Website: macys
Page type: cross-sells
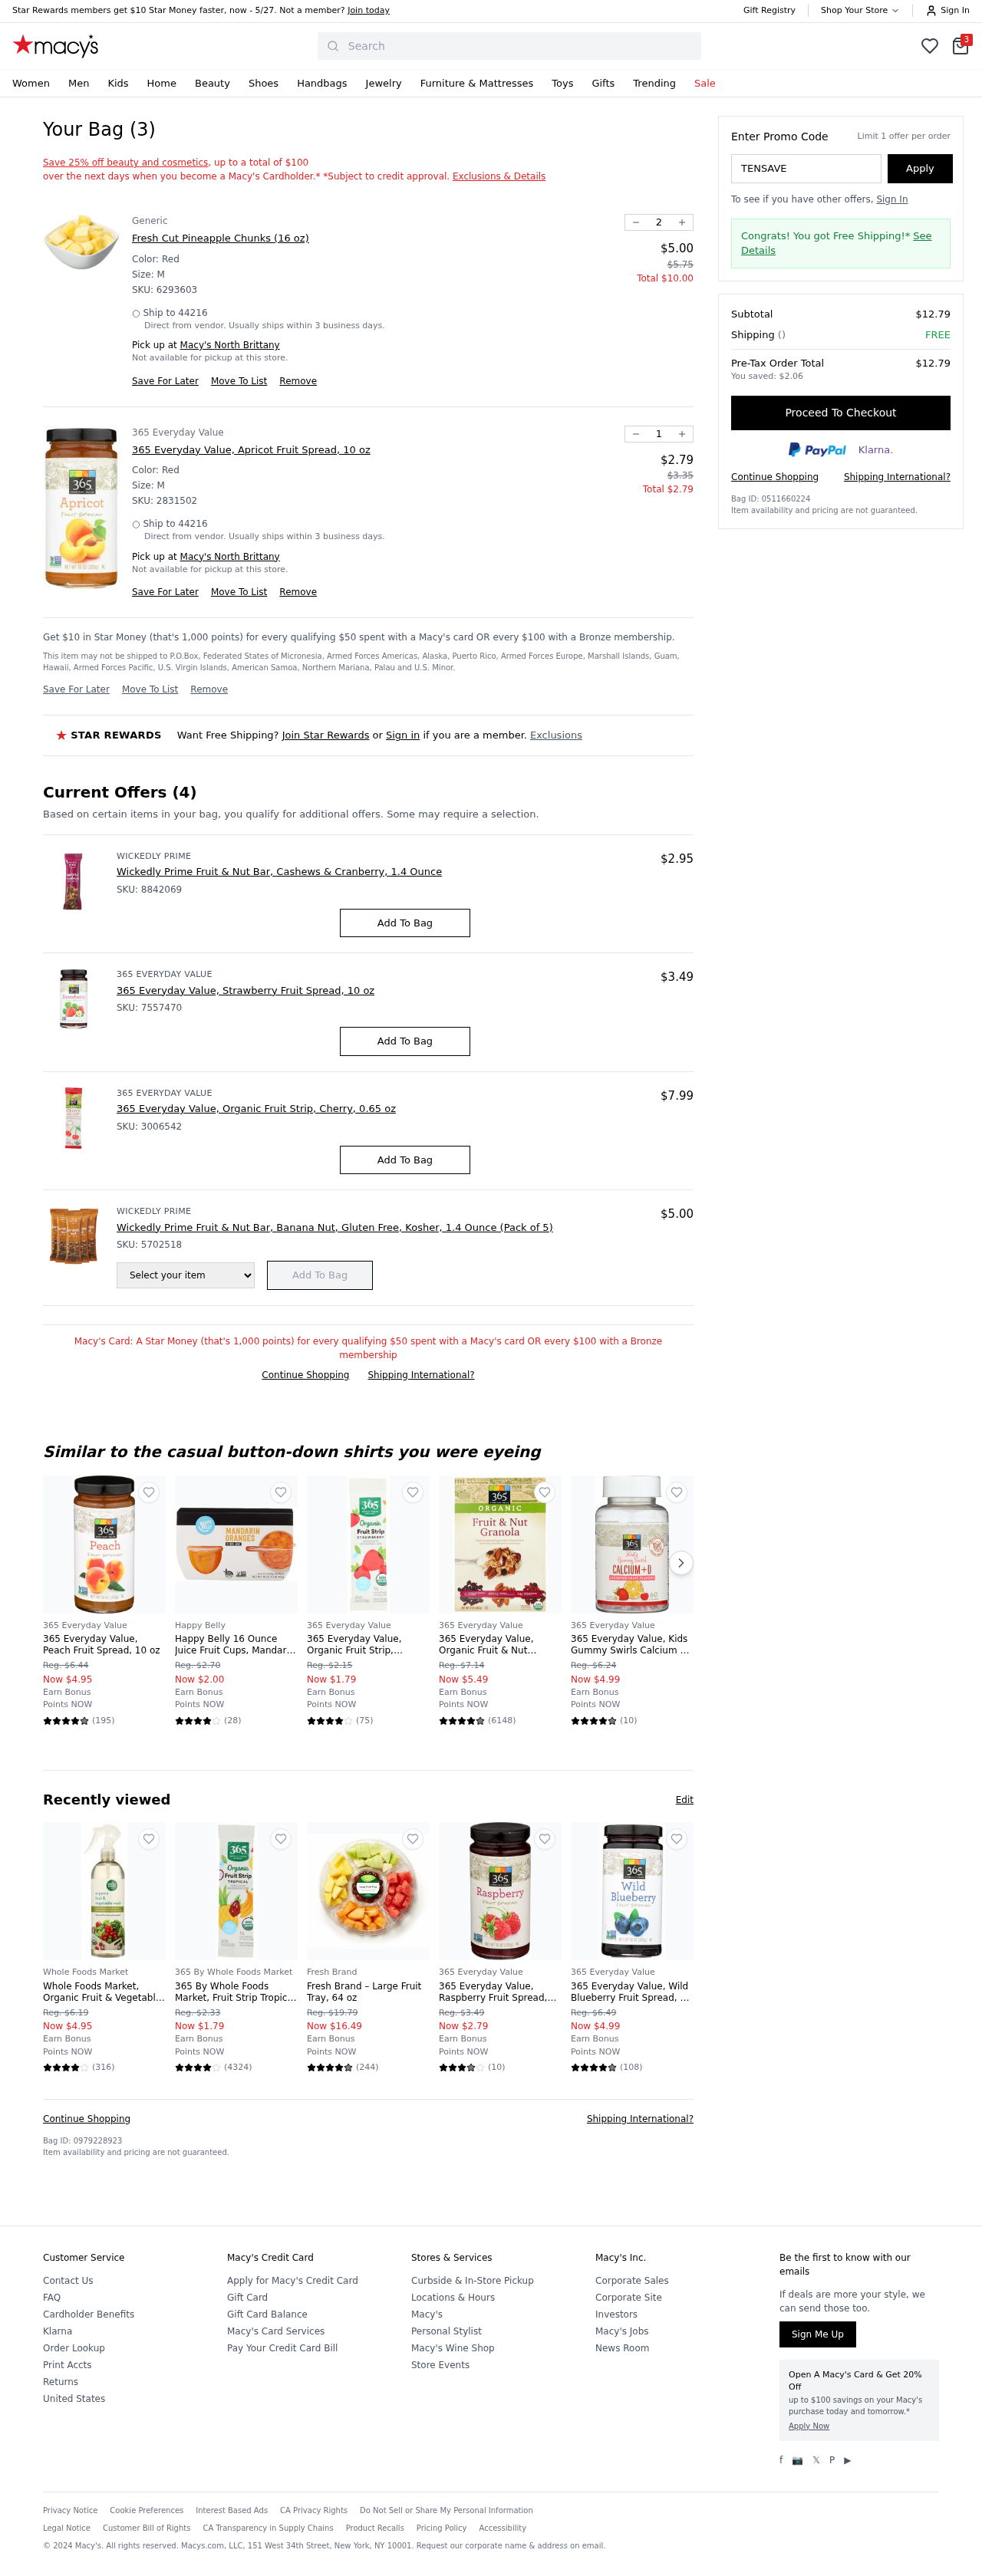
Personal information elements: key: PII_CITY
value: North Brittany
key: PII_POSTCODE
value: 44216
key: PII_PROMO_CODE
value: TENSAVE
Product elements: key: PRODUCT10_BRAND
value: Whole Foods Market
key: PRODUCT10_NAME
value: Whole Foods Market, Organic Fruit & Vegetable Wash, 16 Fl Oz
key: PRODUCT10_NUM_RATINGS
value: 316
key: PRODUCT10_PRICE
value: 4.95
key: PRODUCT10_RATING
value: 4.2
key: PRODUCT11_BRAND
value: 365 By Whole Foods Market
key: PRODUCT11_NAME
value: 365 By Whole Foods Market, Fruit Strip Tropical Single Organic, 0.65 Ounce
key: PRODUCT11_NUM_RATINGS
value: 4324
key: PRODUCT11_PRICE
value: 1.79
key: PRODUCT11_RATING
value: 4.2
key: PRODUCT12_BRAND
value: Fresh Brand
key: PRODUCT12_NAME
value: Fresh Brand – Large Fruit Tray, 64 oz
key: PRODUCT12_NUM_RATINGS
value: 244
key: PRODUCT12_PRICE
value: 16.49
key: PRODUCT12_RATING
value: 4.6
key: PRODUCT13_BRAND
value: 365 Everyday Value
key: PRODUCT13_NAME
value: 365 Everyday Value, Raspberry Fruit Spread, 10 oz
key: PRODUCT13_NUM_RATINGS
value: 10
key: PRODUCT13_PRICE
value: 2.79
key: PRODUCT13_RATING
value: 3.5
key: PRODUCT14_BRAND
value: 365 Everyday Value
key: PRODUCT14_NAME
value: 365 Everyday Value, Wild Blueberry Fruit Spread, 10 oz
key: PRODUCT14_NUM_RATINGS
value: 108
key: PRODUCT14_PRICE
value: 4.99
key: PRODUCT14_RATING
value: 4.5
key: PRODUCT15_BRAND
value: Wickedly Prime
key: PRODUCT15_NAME
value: Wickedly Prime Fruit & Nut Bar, Cashews & Cranberry, 1.4 Ounce
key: PRODUCT15_PRICE
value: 2.95
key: PRODUCT16_BRAND
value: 365 Everyday Value
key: PRODUCT16_NAME
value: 365 Everyday Value, Organic Fruit Strip, Cherry, 0.65 oz
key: PRODUCT16_PRICE
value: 7.99
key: PRODUCT1_BRAND
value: Generic
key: PRODUCT1_NAME
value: Fresh Cut Pineapple Chunks (16 oz)
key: PRODUCT1_PRICE
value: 5
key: PRODUCT1_QUANTITY
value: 2
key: PRODUCT2_BRAND
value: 365 Everyday Value
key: PRODUCT2_NAME
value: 365 Everyday Value, Apricot Fruit Spread, 10 oz
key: PRODUCT2_PRICE
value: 2.79
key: PRODUCT2_QUANTITY
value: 1
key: PRODUCT3_BRAND
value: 365 Everyday Value
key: PRODUCT3_NAME
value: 365 Everyday Value, Strawberry Fruit Spread, 10 oz
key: PRODUCT3_PRICE
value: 3.49
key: PRODUCT4_BRAND
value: Wickedly Prime
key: PRODUCT4_NAME
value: Wickedly Prime Fruit & Nut Bar, Banana Nut, Gluten Free, Kosher, 1.4 Ounce (Pack of 5)
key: PRODUCT4_PRICE
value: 5
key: PRODUCT5_BRAND
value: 365 Everyday Value
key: PRODUCT5_NAME
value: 365 Everyday Value, Peach Fruit Spread, 10 oz
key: PRODUCT5_NUM_RATINGS
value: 195
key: PRODUCT5_PRICE
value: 4.95
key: PRODUCT5_RATING
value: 4.6
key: PRODUCT6_BRAND
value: Happy Belly
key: PRODUCT6_NAME
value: Happy Belly 16 Ounce Juice Fruit Cups, Mandarin Orange
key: PRODUCT6_NUM_RATINGS
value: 28
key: PRODUCT6_PRICE
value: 2
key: PRODUCT6_RATING
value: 4.1
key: PRODUCT7_BRAND
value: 365 Everyday Value
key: PRODUCT7_NAME
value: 365 Everyday Value, Organic Fruit Strip, Strawberry, 0.65 oz
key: PRODUCT7_NUM_RATINGS
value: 75
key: PRODUCT7_PRICE
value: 1.79
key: PRODUCT7_RATING
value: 4.4
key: PRODUCT8_BRAND
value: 365 Everyday Value
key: PRODUCT8_NAME
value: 365 Everyday Value, Organic Fruit & Nut Granola, 17 oz
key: PRODUCT8_NUM_RATINGS
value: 6148
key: PRODUCT8_PRICE
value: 5.49
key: PRODUCT8_RATING
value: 4.5
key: PRODUCT9_BRAND
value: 365 Everyday Value
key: PRODUCT9_NAME
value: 365 Everyday Value, Kids Gummy Swirls Calcium + D, Assorted Fruit Flavors, 60 ct
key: PRODUCT9_NUM_RATINGS
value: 10
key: PRODUCT9_PRICE
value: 4.99
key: PRODUCT9_RATING
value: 4.5
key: PRODUCT1_SKU
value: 6293603
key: PRODUCT1_ORIGINAL_PRICE
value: $5.75
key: PRODUCT1_TOTAL
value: $10.00
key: PRODUCT2_SKU
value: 2831502
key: PRODUCT2_ORIGINAL_PRICE
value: $3.35
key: PRODUCT2_TOTAL
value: $2.79
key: PRODUCT15_SKU
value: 8842069
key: PRODUCT3_SKU
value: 7557470
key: PRODUCT16_SKU
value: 3006542
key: PRODUCT4_SKU
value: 5702518
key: PRODUCT5_ORIGINAL_PRICE
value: Reg. $6.44
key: PRODUCT6_ORIGINAL_PRICE
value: Reg. $2.70
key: PRODUCT7_ORIGINAL_PRICE
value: Reg. $2.15
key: PRODUCT8_ORIGINAL_PRICE
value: Reg. $7.14
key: PRODUCT9_ORIGINAL_PRICE
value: Reg. $6.24
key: PRODUCT10_ORIGINAL_PRICE
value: Reg. $6.19
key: PRODUCT11_ORIGINAL_PRICE
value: Reg. $2.33
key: PRODUCT12_ORIGINAL_PRICE
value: Reg. $19.79
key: PRODUCT13_ORIGINAL_PRICE
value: Reg. $3.49
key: PRODUCT14_ORIGINAL_PRICE
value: Reg. $6.49
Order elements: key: ORDER_NUM_ITEMS
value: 3
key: ORDER_SUBTOTAL
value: $12.79
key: ORDER_TOTAL
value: $12.79
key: ORDER_SAVINGS
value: $2.06
Search elements: key: HEADER_SEARCH
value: Search